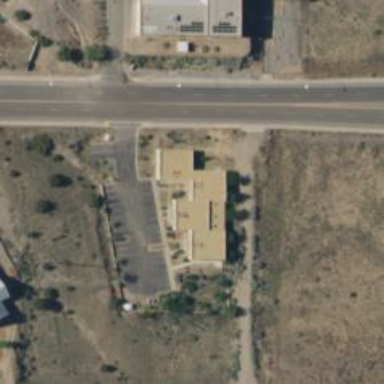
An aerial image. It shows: Healthcare clinic.